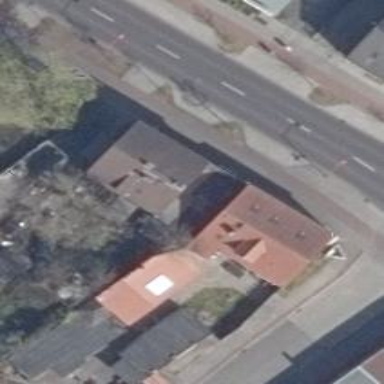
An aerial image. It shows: Café.